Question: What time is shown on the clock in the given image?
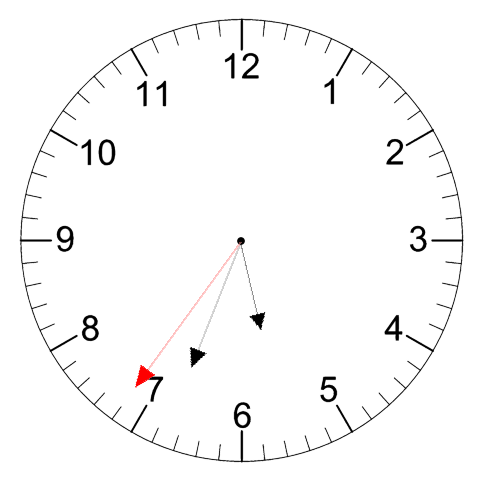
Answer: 05:33:36